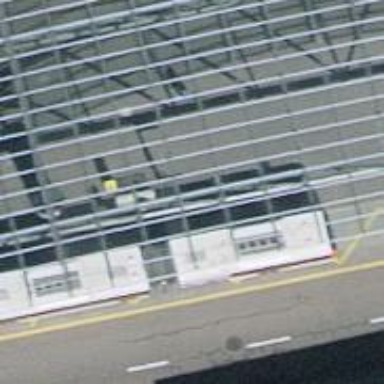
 serving as platform for public transportation."